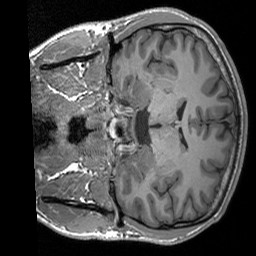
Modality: T1w
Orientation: coronal
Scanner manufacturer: siemens
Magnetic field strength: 3 T
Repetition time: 1.76 s
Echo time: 0.0022 s